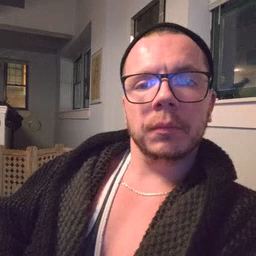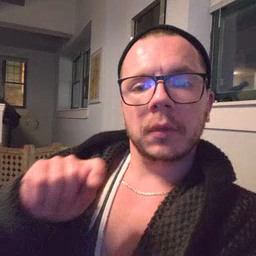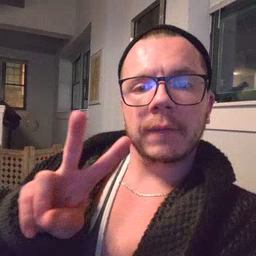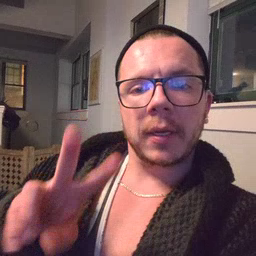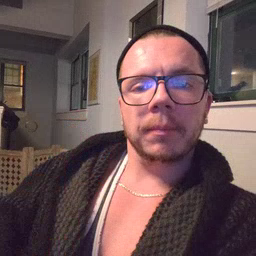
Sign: TV